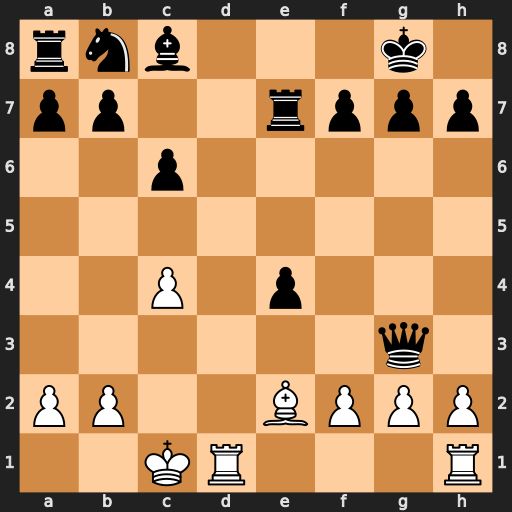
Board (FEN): rnb3k1/pp2rppp/2p5/8/2P1p3/6q1/PP2BPPP/2KR3R
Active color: w
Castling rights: -
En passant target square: -
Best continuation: Rd8+ Re8 Rxe8#